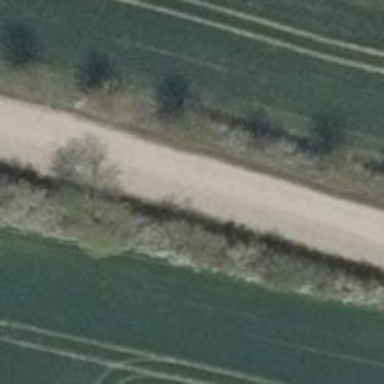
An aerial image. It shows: Unclassified road with grade 1 track type.